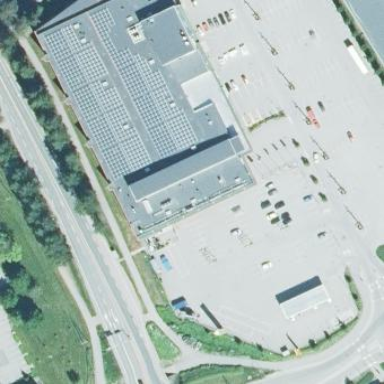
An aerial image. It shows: Commercial building.